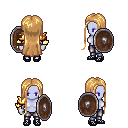
a pixel art fantasy rpg character, female body template, dark elf, purple skin, gold arm armor, metal pants, light blonde extra-long hairstyle, bracelets, ghillies, shield, four views (front, back, left, right), 2x2 character sprite sheet, small pixel art, hard edges, no anti-aliasing